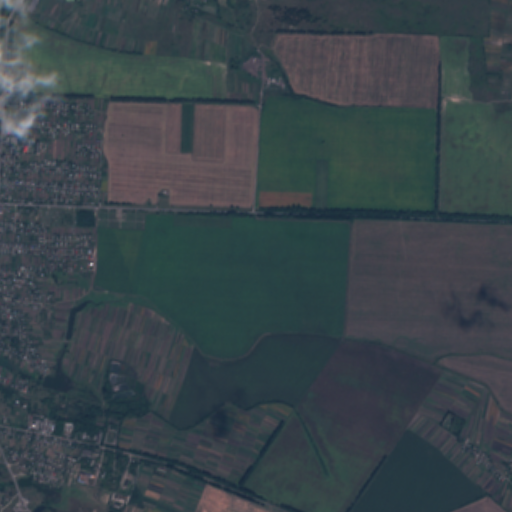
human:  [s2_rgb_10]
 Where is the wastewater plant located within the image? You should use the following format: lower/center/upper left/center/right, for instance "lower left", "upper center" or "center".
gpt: The wastewater plant is located in the lower left of the image.
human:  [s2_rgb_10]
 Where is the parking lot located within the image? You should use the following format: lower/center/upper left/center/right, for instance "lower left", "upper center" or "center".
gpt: There is no parking lot in the image.